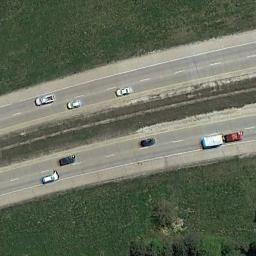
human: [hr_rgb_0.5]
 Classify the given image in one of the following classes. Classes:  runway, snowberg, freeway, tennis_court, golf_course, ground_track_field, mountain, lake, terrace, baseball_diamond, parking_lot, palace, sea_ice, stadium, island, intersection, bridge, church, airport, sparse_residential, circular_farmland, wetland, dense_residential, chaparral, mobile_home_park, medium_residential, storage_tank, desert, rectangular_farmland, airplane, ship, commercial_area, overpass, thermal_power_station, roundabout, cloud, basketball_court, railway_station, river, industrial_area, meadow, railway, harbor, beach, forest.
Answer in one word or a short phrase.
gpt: freeway